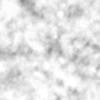
Label: no_change